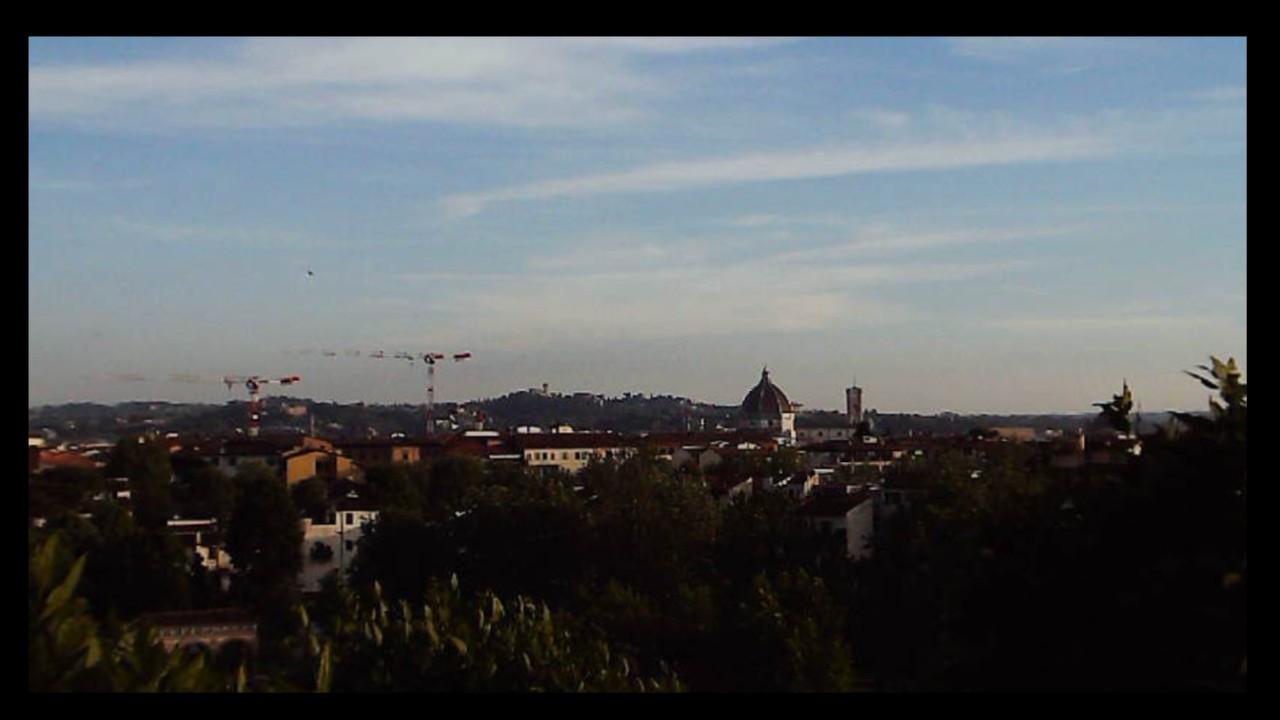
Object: Betafpv air75